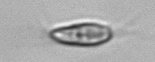
Label: Chrysochromulina